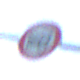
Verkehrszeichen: VerbotKraftfahrzeugeZuegeNichtSchneller25
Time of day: MorningAfternoon
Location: Outdoor (Nature)
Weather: PartlyCloudy
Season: NotSpecified
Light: Natural